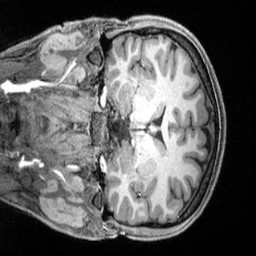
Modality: T1w
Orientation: coronal
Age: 34
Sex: female
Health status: ill
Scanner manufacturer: siemens
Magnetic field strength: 3 T
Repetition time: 2.4 s
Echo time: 0.00222 s